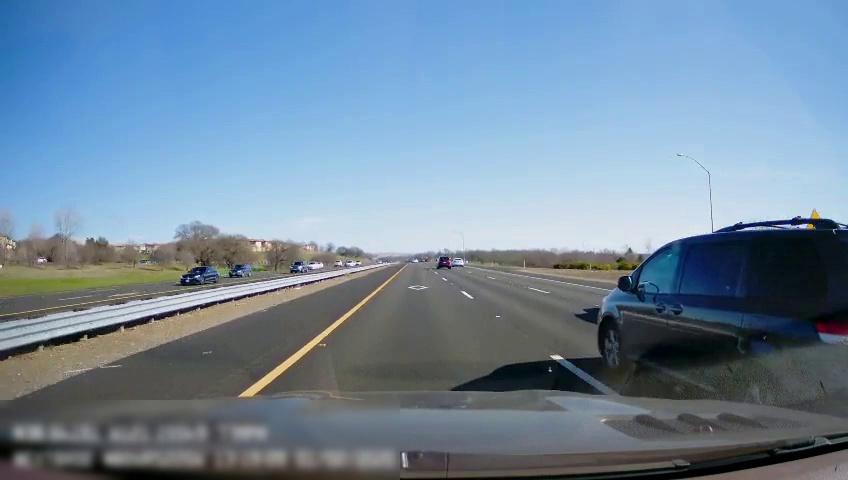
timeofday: Day
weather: Sunny
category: Drivable Space
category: Drivable Space
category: Vehicles | Car
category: Vehicles | Car
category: Vehicles | SUV
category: Vehicles | Car
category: Vehicles | SUV
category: Vehicles | Car
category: Vehicles | Car
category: Lanes | Opposite Lane
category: Lanes | Opposite Lane
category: Lanes | Current Lane
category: Lanes | Current Lane
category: Lanes | Alternate Lane
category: Lanes | Alternate Lane
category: Traffic | Signs